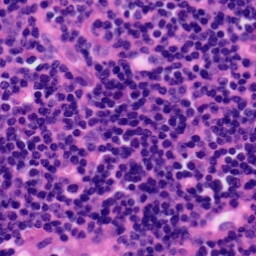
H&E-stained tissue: Tonsil